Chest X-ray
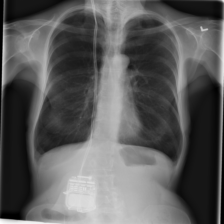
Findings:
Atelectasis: negative
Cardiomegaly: negative
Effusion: negative
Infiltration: negative
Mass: negative
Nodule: negative
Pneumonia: negative
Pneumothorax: negative
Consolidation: negative
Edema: negative
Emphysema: negative
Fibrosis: negative
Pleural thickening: negative
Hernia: negative